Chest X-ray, PA view. Patient: 68 years old, sex F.
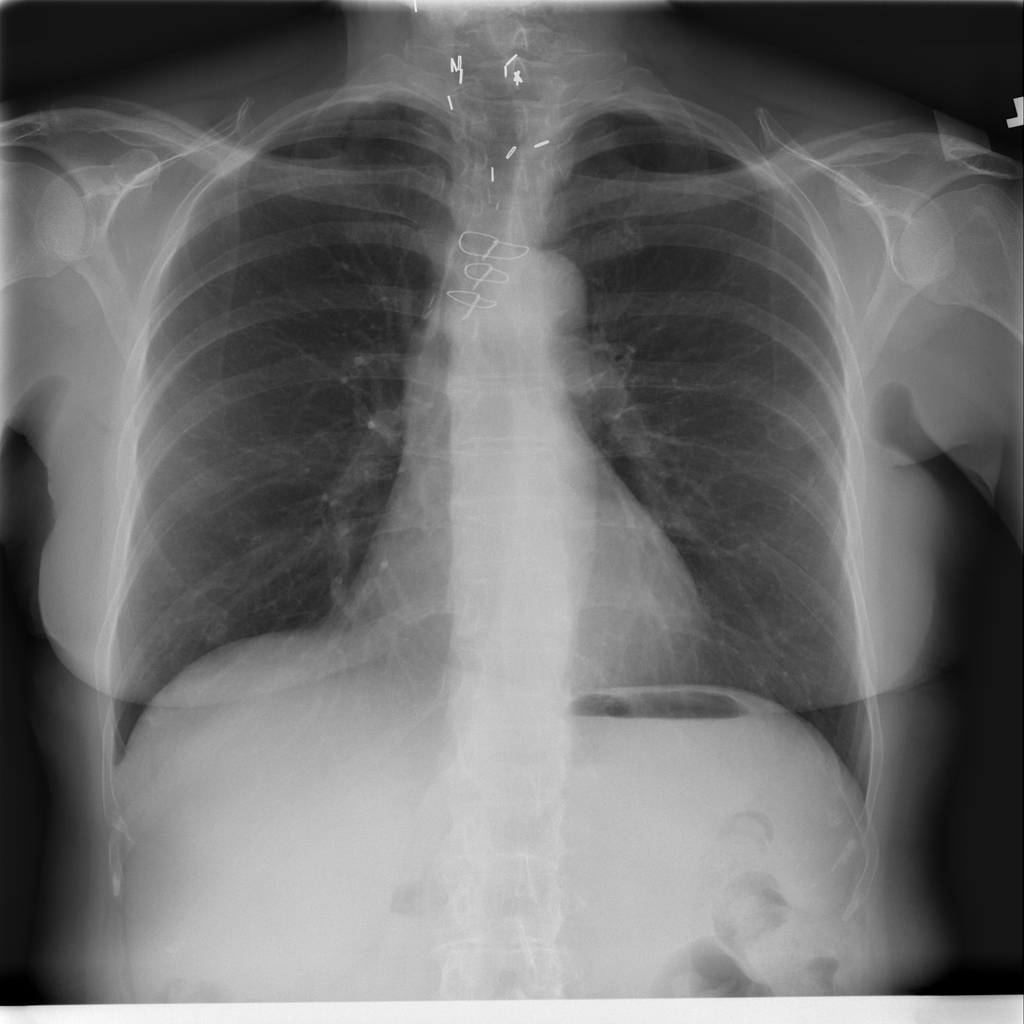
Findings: No Finding